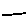
Label: line